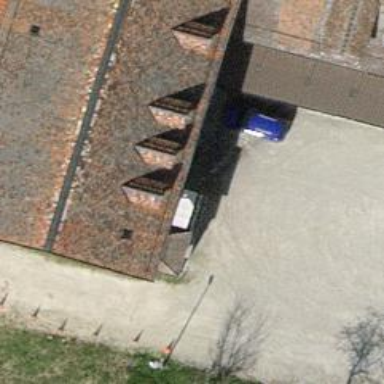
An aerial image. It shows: Museum.